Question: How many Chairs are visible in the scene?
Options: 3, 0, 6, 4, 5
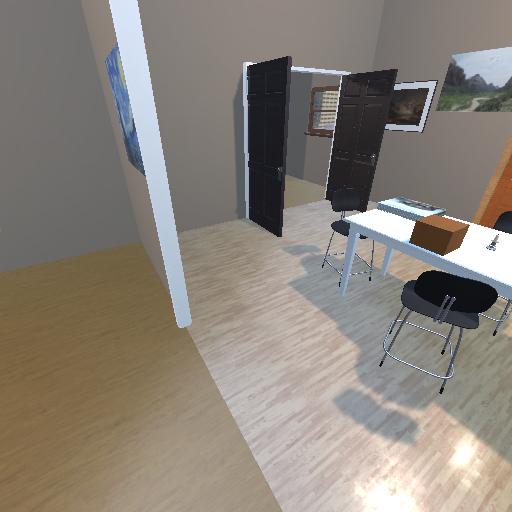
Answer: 3